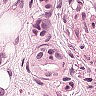
Metastatic tissue present: yes